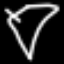
Label: diamond